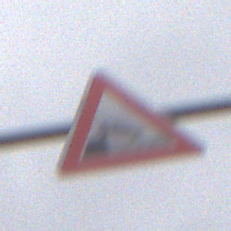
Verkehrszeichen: Ufer
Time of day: Midday
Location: Outdoor (RoadRail)
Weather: Overcast
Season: NotSpecified
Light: Natural